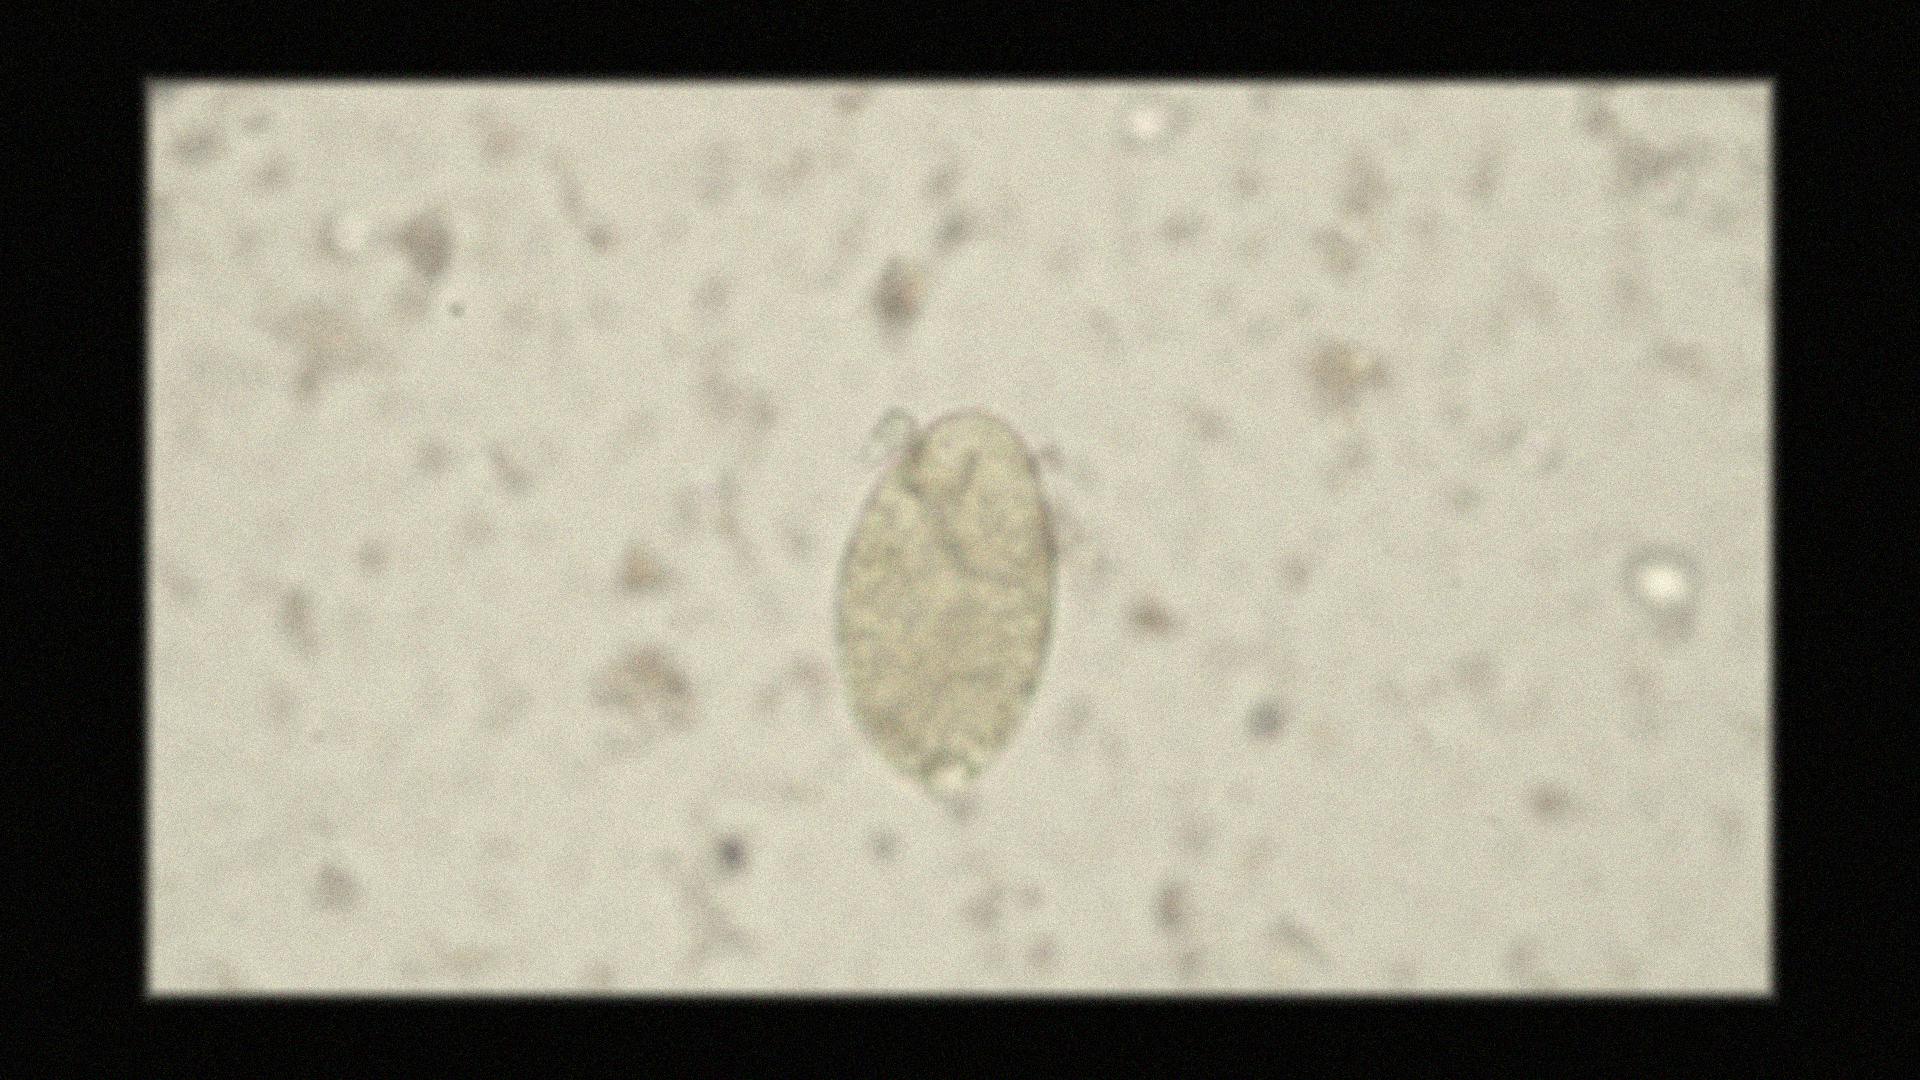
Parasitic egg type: Fasciolopsis buski